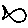
Label: fish